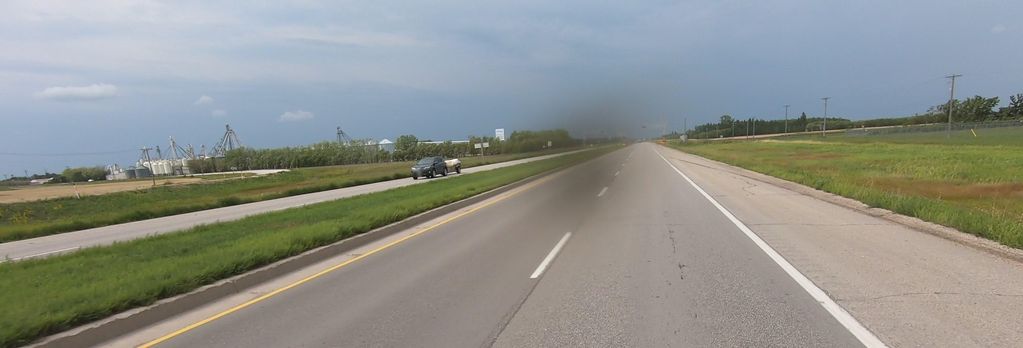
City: winnipeg